Question:
For example, if is on with 5 'days_in_current_level' and 10 'days_left_in_current_level' (total 15 days) than how can the progressbar reflect those proportions with the blue spanning and the gray spanning ?
'''
<td class="stretch">
<div class="progress">
<div class="progress-bar" role="progressbar" aria-valuenow="10" aria-valuemin="0" aria-valuemax="10" style="width: 60%;">
<%= challenged.days_in_current_level %>
</div>
<div class="days-left">
<%= challenged.days_left_in_current_level %>
</div>
</div>
</td>
'''
'''
def days_in_current_level
def n_days
((date_started.to_date)..Date.today).count do |date|
committed_wdays.include? date.wday
end - self.real_missed_days
end
case n_days
when 0..9
n_days
when 10..24
n_days-10
when 25..44
n_days-25
when 45..69
n_days-45
when 70..99
n_days-70
else
0 # No end
end
end
def days_left_in_current_level
def n_days
((date_started.to_date)..Date.today).count do |date|
committed_wdays.include? date.wday
end - self.real_missed_days
end
case n_days
when 0..9
10-n_days
when 10..24
25-n_days
when 25..44
45-n_days
when 45..69
70-n_days
when 70..99
100-n_days
else
0 # No end
end
end
'''
Please let me know if you need further explanation, code, or visuals to help you help me =)
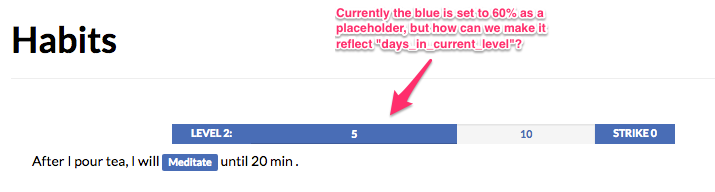
Answer: Set the width to:
'''
days_in_current_level / (challenged.days_in_current_level + days_left_in_current_level ).to_f * 100
'''
You get the percent by dividing the part with the total, and then multiply it with 100 to get it in the desired form.
In this case it calculates as:
'''
5 / (5+10) * 100 = 5/15 * 100 = 33.333...
'''
Example code:
'''
# In your model
def progress_in_percent
days_in_current_level / (challenged.days_in_current_level + days_left_in_current_level ).to_f * 100
end
# In your view
<div class="progress-bar" role="progressbar" aria-valuenow="10" aria-valuemin="0" aria-valuemax="10" style="width: <%= challenged.progress_in_percent %>%;">
'''